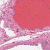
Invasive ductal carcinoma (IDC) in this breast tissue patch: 0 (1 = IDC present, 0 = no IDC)